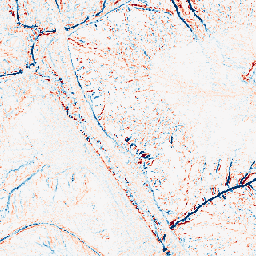
Category: edge_preserving
Decomposition family: median
Decomposition parameters: size: 5
Upsampling method: nearest
Upsampling parameters: scale: 8
Upsampling scale: 8